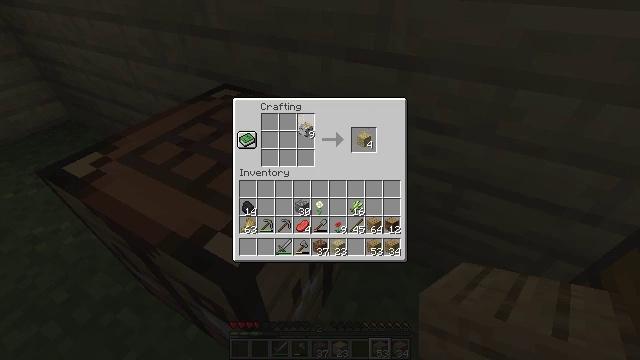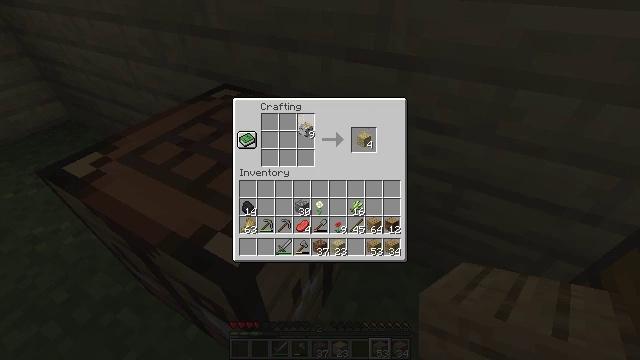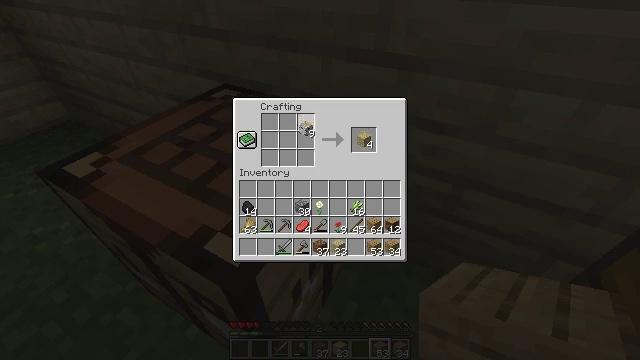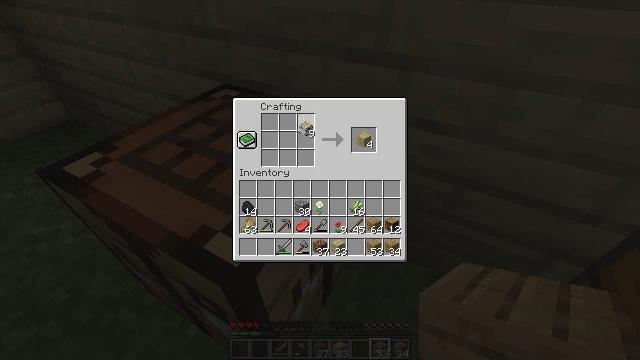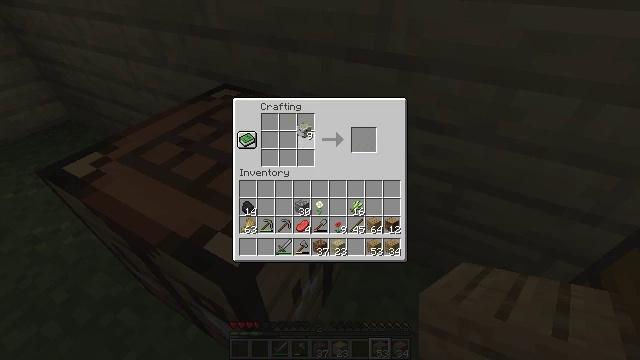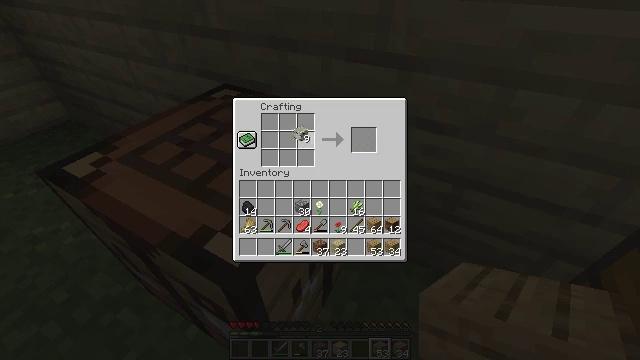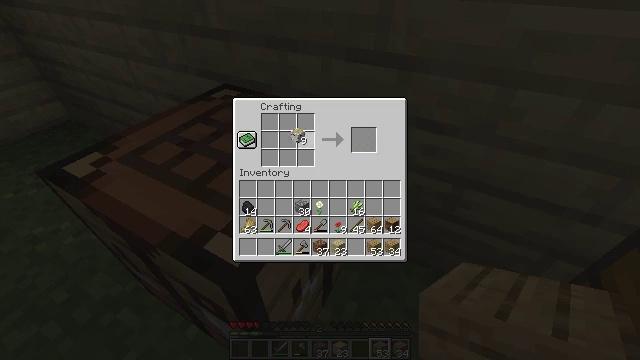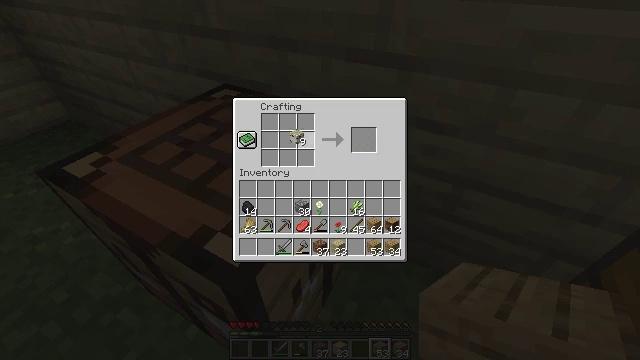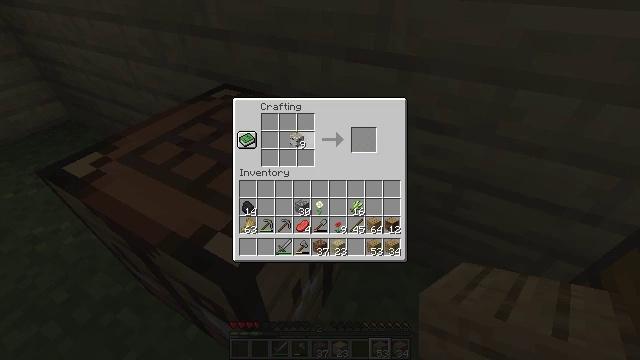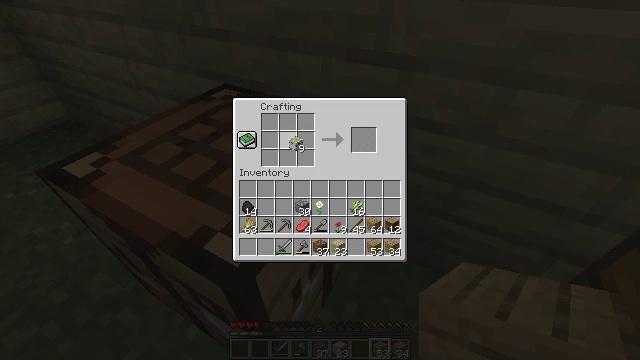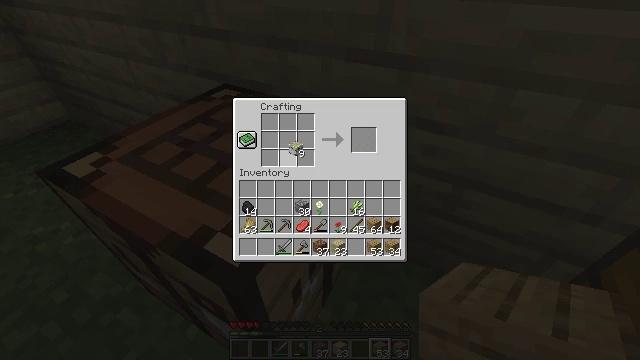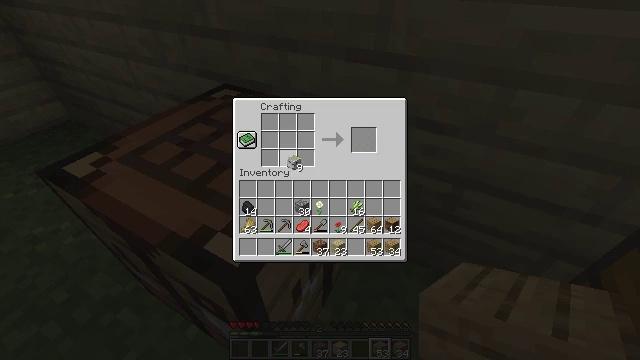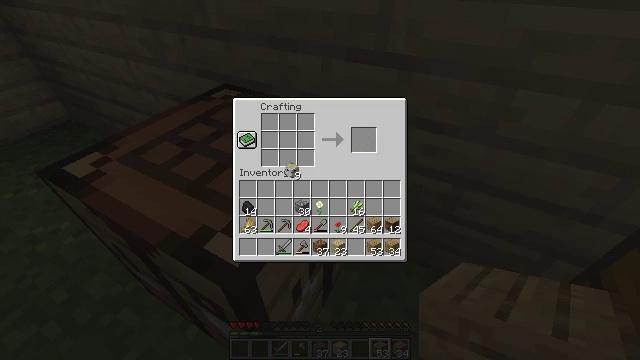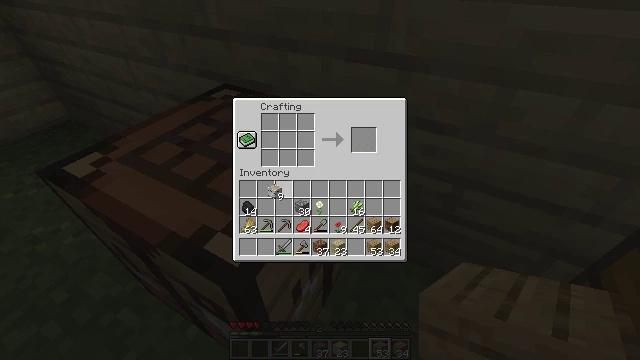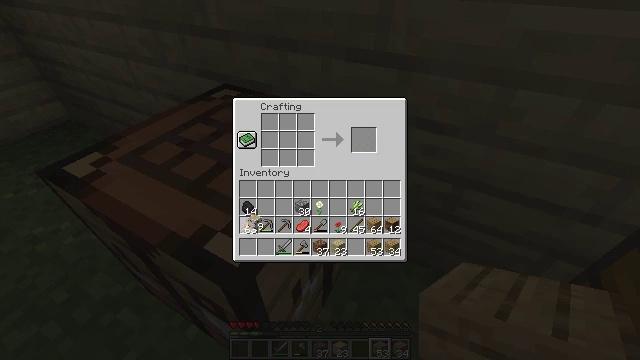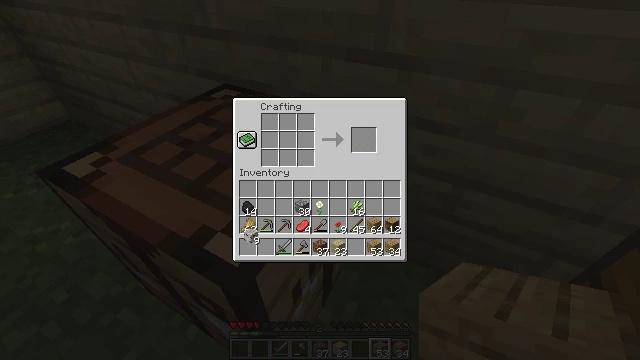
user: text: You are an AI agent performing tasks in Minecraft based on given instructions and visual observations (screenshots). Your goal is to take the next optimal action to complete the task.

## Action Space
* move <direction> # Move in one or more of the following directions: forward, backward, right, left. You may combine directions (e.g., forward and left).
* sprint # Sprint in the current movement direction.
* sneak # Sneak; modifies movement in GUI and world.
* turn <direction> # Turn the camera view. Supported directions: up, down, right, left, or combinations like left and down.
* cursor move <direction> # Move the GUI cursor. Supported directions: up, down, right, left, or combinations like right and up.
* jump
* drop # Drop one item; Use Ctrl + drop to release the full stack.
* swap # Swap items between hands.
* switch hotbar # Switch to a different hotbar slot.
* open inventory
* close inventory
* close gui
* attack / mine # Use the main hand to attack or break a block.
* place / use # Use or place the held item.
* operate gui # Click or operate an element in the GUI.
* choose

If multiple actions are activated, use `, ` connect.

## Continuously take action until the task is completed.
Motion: motion action
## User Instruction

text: Use birch planks to craft a birch door.
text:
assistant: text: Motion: operate gui
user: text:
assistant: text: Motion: no_op
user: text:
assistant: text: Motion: no_op
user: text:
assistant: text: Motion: no_op
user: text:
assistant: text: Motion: no_op
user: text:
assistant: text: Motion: no_op
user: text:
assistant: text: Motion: no_op
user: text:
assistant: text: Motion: no_op
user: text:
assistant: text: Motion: no_op
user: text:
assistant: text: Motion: no_op
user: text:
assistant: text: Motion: cursor move down
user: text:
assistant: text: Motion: cursor move down
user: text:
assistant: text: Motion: cursor move left and down
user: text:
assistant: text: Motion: cursor move left and down
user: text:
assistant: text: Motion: cursor move down
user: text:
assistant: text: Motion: cursor move left and down
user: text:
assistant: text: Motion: cursor move left and down
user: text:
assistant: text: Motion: no_op
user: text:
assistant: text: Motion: no_op
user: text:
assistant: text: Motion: no_op
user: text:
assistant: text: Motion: no_op
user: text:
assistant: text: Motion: no_op
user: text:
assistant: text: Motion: no_op
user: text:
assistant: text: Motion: no_op
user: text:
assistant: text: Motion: no_op
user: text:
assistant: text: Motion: no_op
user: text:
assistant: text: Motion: no_op
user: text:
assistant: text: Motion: no_op
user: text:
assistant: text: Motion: no_op
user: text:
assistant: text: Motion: no_op